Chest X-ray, PA view. Patient: 51 years old, sex M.
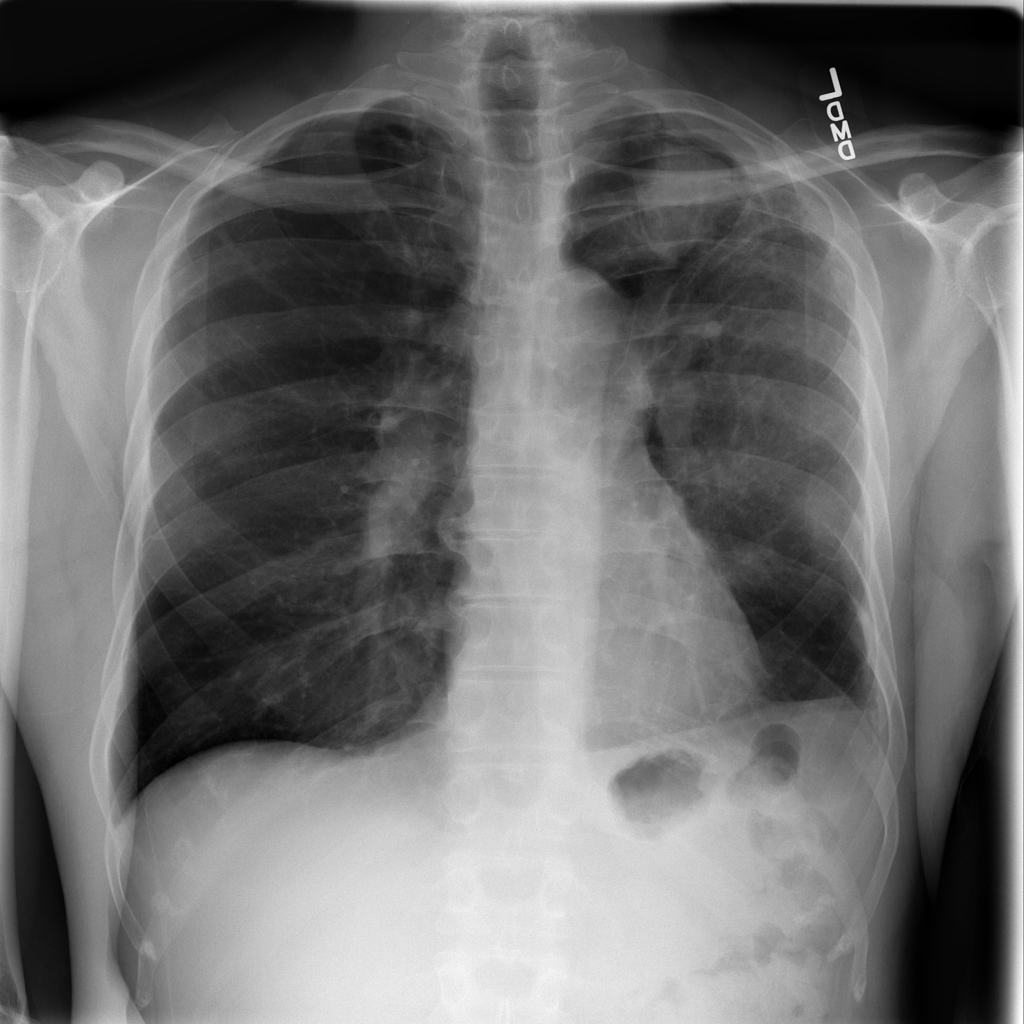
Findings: Pleural_Thickening